Interaction volume radius: 5 \u00c5
Interaction volume height: 10 \u00c5
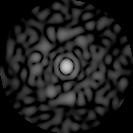
Disorder parameter: 0.8237